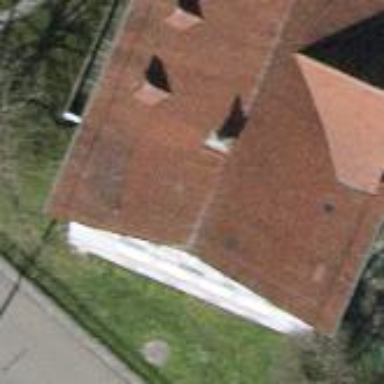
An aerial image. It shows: Kindergarten building.